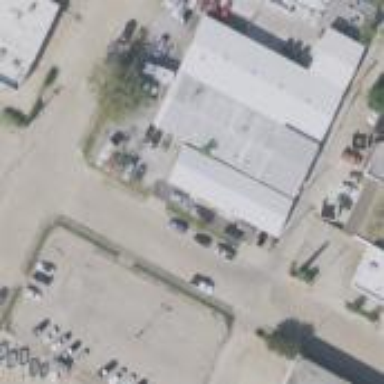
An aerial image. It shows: Commercial building.